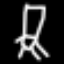
Label: chair